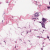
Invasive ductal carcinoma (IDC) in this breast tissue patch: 1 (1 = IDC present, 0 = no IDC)